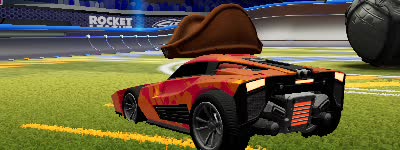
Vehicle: breakout